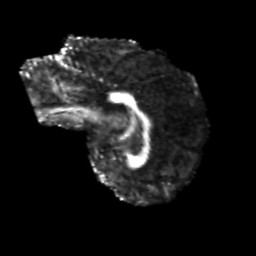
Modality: FA
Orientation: sagittal
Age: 20
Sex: male
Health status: healthy
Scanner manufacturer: philips
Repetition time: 7.391 s
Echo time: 0.08599 s